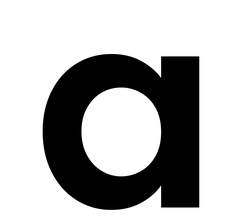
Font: Poppins-SemiBold